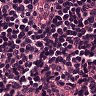
Metastatic tissue present: no